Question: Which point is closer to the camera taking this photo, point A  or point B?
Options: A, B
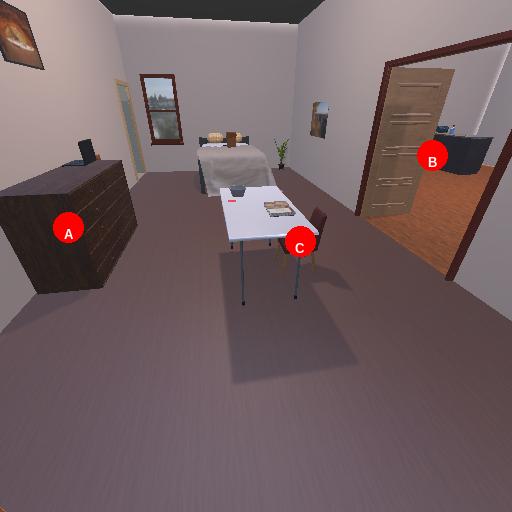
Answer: A